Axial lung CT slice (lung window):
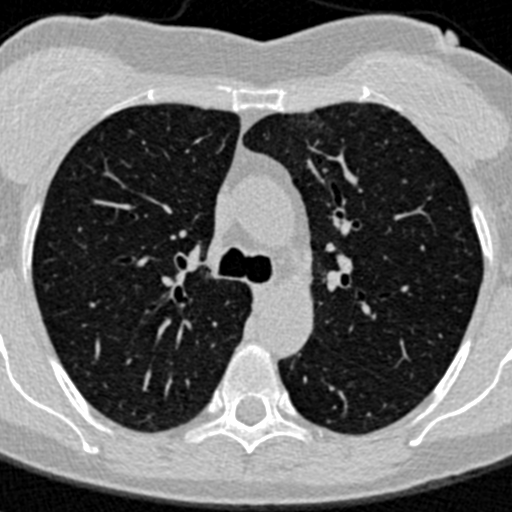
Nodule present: no